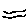
Label: cloud